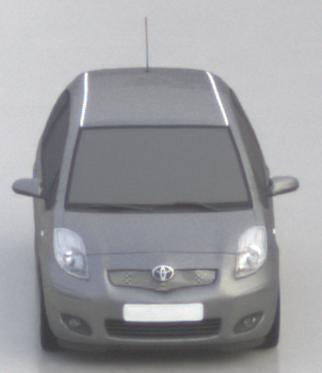
Make: Toyota
Model: Yaris 1.0
Detailed model: Yaris (XP13)
Model produced from: 2011/10
Model produced until: 2014/08
Doors: 3
Color: gray
Road condition: wet road
Daytime: morning or afternoon
Contrast: low contrast